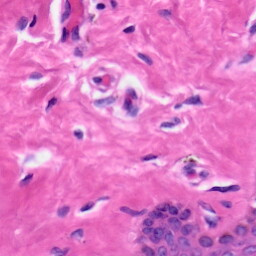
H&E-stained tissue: Skin